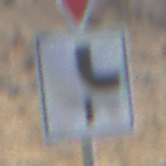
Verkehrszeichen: VerlaufVorfahrtsstrasse10
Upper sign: VorfahrtGewaehren
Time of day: Midday
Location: Outdoor (Nature)
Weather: Clear
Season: NotSpecified
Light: Natural